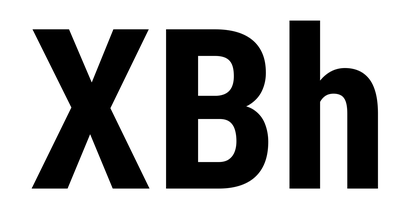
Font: Roboto_Condensed_Bold